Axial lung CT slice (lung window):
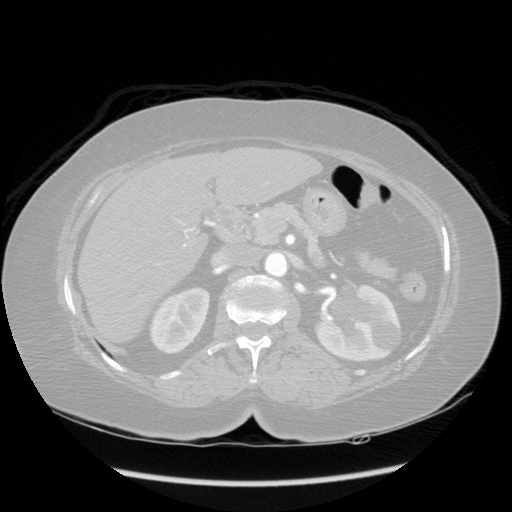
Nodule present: no